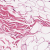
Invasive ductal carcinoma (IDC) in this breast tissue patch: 0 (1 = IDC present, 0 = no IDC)